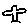
Label: bird